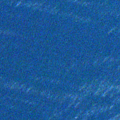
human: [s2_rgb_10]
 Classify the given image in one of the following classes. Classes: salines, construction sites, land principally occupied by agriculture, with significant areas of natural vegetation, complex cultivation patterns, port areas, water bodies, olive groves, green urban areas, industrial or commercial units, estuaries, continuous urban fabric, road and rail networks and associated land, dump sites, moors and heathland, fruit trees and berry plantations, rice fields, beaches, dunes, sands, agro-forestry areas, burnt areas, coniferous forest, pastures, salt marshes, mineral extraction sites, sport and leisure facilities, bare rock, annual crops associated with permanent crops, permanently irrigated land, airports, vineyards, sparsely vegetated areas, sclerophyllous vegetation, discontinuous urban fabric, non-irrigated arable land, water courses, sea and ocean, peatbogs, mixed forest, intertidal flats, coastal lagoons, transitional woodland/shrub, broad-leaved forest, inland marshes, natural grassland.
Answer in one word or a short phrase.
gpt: sea and ocean